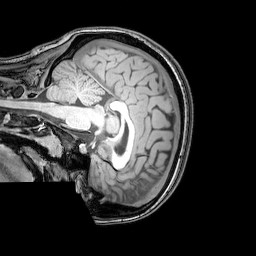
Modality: T1w
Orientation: sagittal
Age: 24
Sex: female
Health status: healthy
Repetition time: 0.081 s
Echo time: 0.037 s